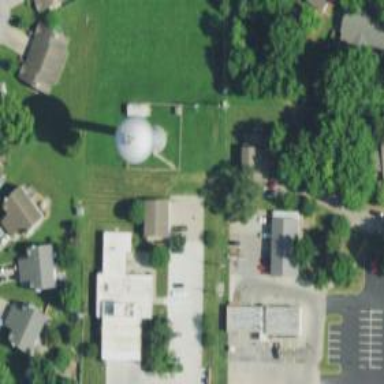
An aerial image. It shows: Water tower that is man-made.